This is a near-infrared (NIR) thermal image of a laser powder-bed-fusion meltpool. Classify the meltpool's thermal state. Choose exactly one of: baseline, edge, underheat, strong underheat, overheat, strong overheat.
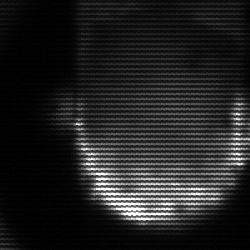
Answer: baseline